Question: I need to draw a string with Graphics class with DrawString method. But image has some black pixels, not the exact color. How can I draw it clearly?

'''
public Image Ciz()
{
Color renk = Color.FromArgb(255, 133, 199);
Bitmap result = new Bitmap(KutuBoyutu.Genislik, KutuBoyutu.Yukseklik);
result.SetResolution(100, 100);
Graphics g = Graphics.FromImage(result);
g.SmoothingMode = SmoothingMode.HighQuality;
Brush drawBrush = new SolidBrush(renk);
StringFormat stringFormat = new StringFormat();
stringFormat.Alignment = StringAlignment.Center;
stringFormat.LineAlignment = StringAlignment.Center;
Rectangle rect1 = new Rectangle(0, 0, result.Width, result.Height);
Font font = new Font("Arial", 15f, FontStyle.Bold, GraphicsUnit.Pixel);
g.DrawString(Yazi, font, drawBrush, rect1, stringFormat);
drawBrush.Dispose();
return result;
}
'''
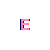
Answer: Add
'''
g.TextRenderingHint = System.Drawing.Text.TextRenderingHint.AntiAlias;
'''
to your code.
'TextRenderingHint.AntiAliasGridFit' works as well.